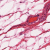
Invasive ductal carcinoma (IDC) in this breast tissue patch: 0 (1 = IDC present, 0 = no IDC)